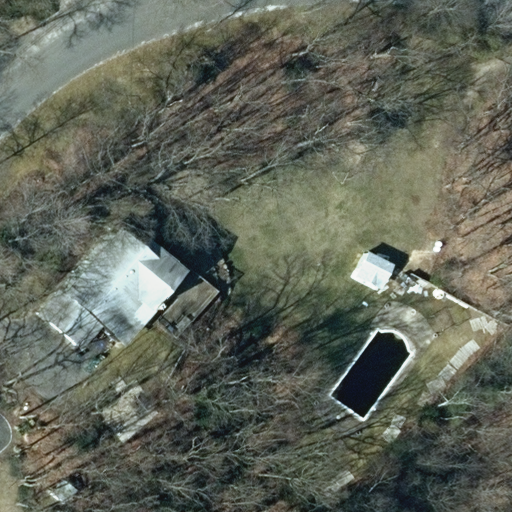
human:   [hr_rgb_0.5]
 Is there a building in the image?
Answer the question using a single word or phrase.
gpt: yes

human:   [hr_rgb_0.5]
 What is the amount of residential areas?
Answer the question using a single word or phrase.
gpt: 1

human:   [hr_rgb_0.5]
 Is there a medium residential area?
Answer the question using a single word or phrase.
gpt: no

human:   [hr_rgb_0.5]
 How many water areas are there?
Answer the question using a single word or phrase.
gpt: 0

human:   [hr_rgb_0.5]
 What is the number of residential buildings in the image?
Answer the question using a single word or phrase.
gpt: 1

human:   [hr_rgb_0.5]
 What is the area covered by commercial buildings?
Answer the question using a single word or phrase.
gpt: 0m2

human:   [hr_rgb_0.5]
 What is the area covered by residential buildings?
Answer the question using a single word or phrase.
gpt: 481m2

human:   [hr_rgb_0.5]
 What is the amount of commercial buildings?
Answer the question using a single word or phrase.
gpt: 0

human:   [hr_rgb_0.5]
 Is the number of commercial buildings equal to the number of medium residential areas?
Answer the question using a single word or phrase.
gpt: yes

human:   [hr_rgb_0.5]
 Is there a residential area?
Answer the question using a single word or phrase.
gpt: yes

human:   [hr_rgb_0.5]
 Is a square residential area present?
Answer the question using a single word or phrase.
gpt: no

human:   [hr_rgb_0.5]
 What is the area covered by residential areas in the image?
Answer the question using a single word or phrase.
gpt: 10637m2

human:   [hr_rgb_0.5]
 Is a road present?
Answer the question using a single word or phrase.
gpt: yes

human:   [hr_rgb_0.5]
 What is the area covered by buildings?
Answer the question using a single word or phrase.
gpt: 514m2

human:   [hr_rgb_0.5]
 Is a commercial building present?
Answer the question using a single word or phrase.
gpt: no

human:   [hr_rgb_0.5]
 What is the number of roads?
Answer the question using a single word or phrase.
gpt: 1

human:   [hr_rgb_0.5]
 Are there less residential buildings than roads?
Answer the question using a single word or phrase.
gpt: no

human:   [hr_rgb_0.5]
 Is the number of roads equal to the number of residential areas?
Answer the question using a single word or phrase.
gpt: yes

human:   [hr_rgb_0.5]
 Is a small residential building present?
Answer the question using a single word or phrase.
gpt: no

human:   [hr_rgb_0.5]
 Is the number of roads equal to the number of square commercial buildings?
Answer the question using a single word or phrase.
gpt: no

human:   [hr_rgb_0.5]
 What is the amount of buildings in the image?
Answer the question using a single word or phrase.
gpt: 2

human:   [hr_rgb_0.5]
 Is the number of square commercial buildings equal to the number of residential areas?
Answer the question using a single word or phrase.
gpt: no

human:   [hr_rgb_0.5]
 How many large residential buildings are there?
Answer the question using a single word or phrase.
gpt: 0

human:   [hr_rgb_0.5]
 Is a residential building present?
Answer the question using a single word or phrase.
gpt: yes

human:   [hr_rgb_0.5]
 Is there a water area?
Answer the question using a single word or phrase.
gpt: no

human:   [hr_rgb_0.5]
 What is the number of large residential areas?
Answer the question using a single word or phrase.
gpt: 1

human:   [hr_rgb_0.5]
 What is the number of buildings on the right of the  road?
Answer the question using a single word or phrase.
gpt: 1

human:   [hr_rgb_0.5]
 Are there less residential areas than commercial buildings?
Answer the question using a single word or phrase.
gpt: no

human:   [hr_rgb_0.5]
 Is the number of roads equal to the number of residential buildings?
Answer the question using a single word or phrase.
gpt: yes

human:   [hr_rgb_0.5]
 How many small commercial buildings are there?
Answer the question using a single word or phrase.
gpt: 0

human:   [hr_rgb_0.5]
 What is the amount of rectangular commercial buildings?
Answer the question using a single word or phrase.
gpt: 0

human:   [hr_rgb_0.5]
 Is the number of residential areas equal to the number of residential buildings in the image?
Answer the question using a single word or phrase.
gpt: yes

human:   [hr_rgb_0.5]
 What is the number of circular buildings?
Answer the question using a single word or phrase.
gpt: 0

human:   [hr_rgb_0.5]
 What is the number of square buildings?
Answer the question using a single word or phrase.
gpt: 0

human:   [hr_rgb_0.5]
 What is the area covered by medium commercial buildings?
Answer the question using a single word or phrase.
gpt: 0m2

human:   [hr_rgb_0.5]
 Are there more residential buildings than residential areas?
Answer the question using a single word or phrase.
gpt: no

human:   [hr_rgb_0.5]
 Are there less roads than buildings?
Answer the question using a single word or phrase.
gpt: yes

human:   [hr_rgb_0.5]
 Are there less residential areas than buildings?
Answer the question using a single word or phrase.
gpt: yes

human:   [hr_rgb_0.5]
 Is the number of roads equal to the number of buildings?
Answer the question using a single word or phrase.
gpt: no

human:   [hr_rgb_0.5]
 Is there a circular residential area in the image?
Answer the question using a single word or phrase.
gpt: no

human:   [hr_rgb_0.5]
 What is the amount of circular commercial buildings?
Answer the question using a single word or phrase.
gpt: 0

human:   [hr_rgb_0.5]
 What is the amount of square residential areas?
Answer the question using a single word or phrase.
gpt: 0

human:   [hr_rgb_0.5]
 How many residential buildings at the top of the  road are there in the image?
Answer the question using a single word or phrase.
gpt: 0

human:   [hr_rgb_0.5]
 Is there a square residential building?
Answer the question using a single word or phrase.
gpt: no

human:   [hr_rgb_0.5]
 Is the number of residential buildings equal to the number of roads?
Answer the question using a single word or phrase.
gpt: yes

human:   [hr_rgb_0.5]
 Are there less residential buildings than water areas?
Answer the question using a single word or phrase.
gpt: no

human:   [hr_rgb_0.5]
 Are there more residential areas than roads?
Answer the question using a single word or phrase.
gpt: no

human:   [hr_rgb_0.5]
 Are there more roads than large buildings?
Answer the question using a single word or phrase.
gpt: yes

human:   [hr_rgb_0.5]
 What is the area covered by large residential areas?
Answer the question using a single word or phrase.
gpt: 10637m2

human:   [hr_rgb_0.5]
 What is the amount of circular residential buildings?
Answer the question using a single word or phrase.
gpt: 0

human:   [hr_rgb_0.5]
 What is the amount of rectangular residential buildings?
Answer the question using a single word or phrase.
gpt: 0

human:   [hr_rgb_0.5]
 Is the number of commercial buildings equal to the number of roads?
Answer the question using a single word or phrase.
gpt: no

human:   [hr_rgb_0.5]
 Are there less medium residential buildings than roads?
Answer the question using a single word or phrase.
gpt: no

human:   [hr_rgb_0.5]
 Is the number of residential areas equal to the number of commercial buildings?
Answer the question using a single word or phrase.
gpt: no

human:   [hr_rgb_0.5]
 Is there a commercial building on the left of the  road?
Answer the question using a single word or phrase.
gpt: no

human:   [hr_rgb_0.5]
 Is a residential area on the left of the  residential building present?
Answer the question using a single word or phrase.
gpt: no

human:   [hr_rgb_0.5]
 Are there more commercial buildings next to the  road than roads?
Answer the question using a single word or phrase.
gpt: no

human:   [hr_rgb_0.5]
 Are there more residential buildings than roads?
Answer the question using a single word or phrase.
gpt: no

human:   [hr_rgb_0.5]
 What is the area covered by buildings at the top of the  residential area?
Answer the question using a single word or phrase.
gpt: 0m2

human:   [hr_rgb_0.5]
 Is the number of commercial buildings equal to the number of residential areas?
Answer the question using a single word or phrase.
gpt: no

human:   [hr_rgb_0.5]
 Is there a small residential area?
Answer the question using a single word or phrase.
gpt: no

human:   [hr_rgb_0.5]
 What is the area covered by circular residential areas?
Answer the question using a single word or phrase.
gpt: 0m2

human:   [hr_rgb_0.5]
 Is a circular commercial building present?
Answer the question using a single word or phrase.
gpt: no

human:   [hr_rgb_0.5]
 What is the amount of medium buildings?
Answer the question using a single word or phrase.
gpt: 1